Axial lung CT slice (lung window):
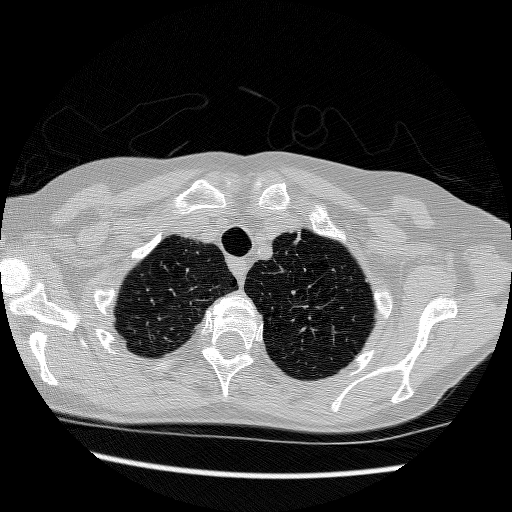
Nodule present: no